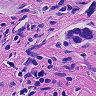
Metastatic tissue present: yes